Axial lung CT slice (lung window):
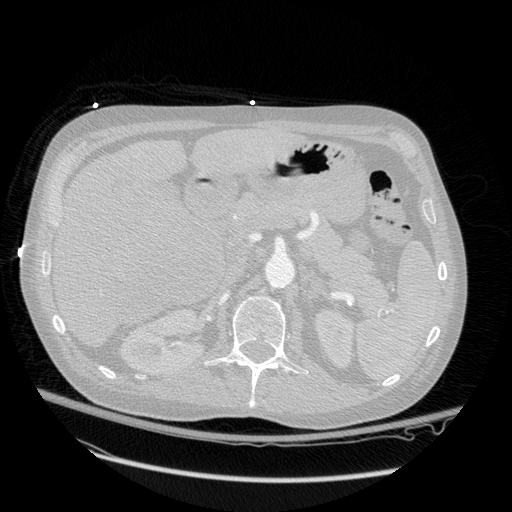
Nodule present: no